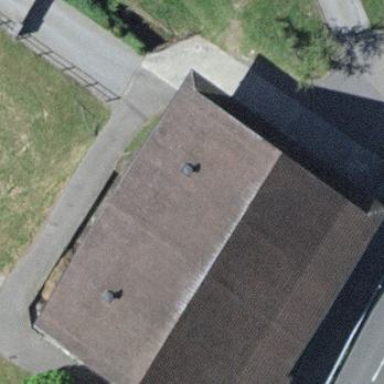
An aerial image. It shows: Building.